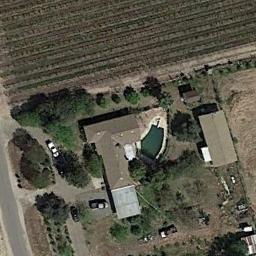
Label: sparse_residential